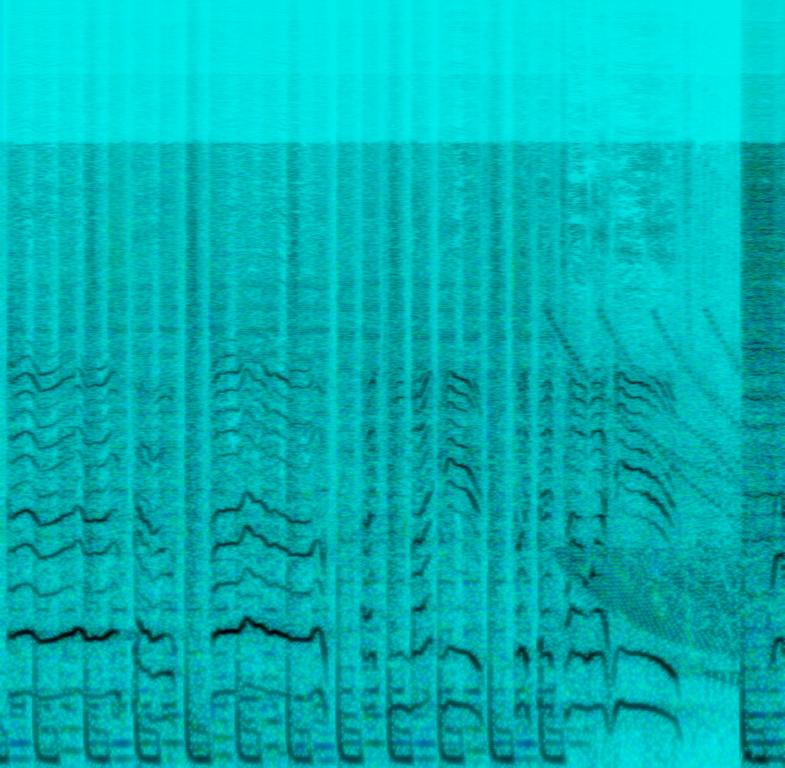
A male vocalist sings this animated song. The tempo is medium fast with keyboard harmony, acoustic guitar , steady drumming and simple bass lines. The song is simple, catchy, funny, spirited, animated and easy to sing along. The lyrics are funny.